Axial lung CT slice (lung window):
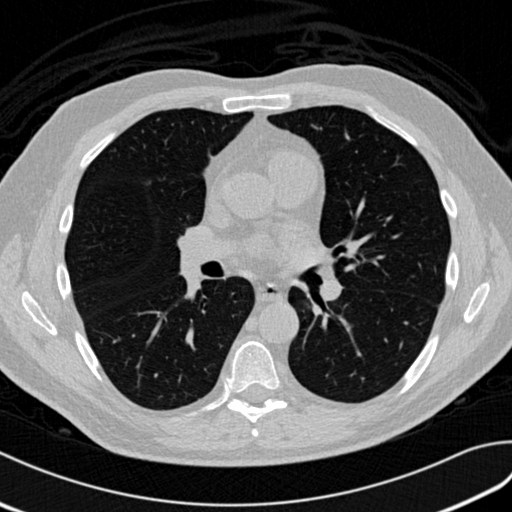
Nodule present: no